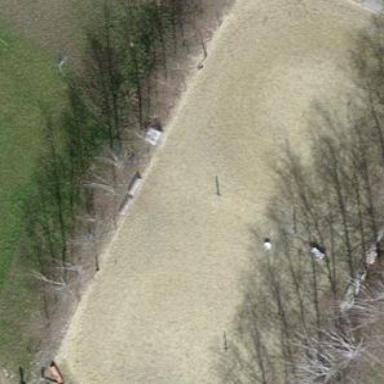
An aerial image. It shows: Equestrian pitch for leisure land use.